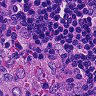
Metastatic tissue present: no